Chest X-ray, AP view. Patient: 30 years old, sex M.
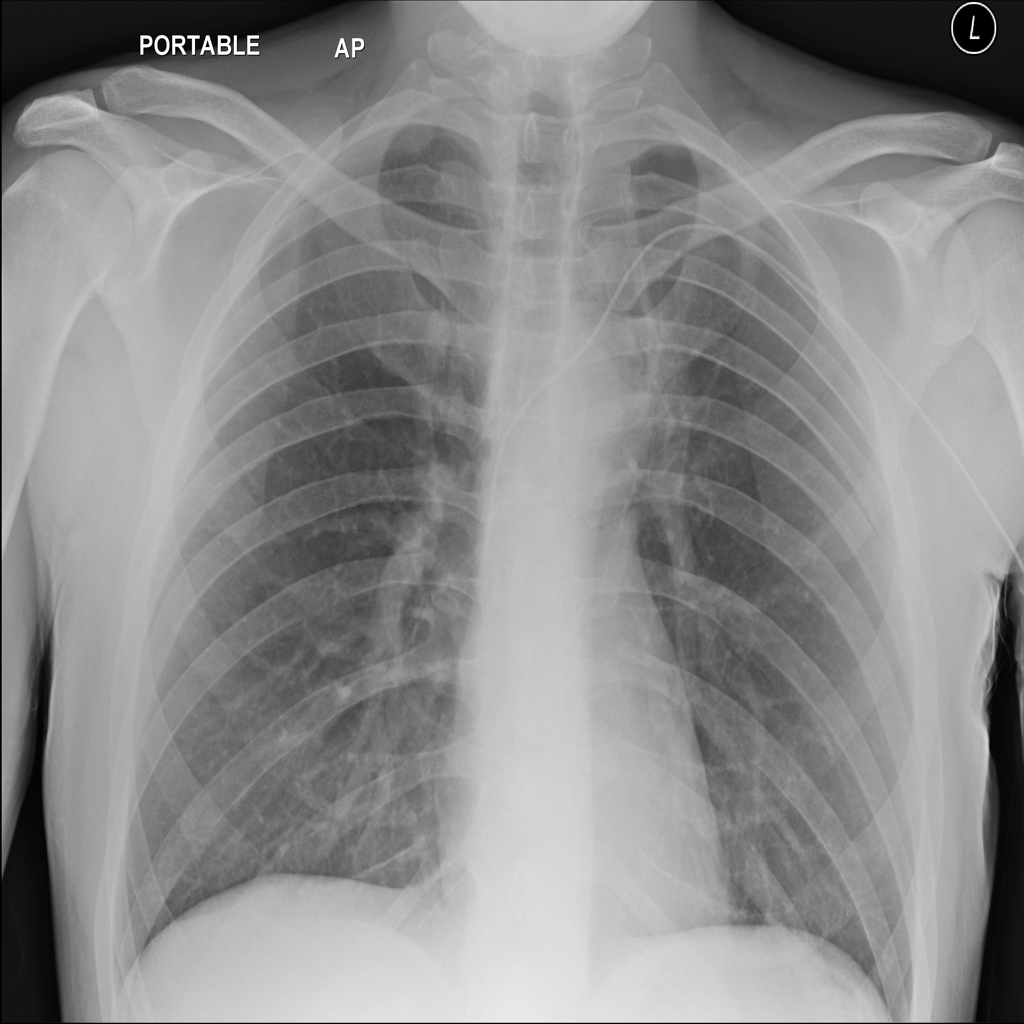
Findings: No Finding